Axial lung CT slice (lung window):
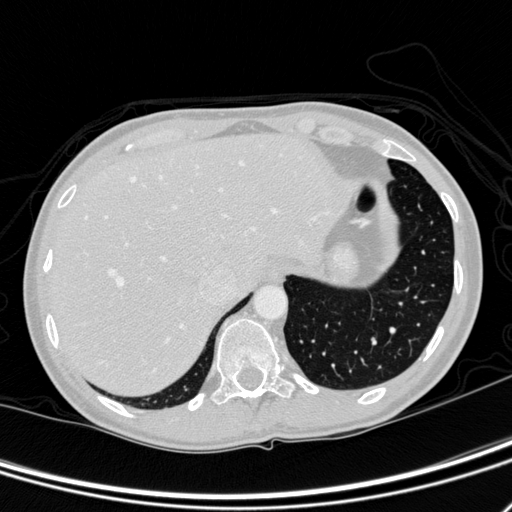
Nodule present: no